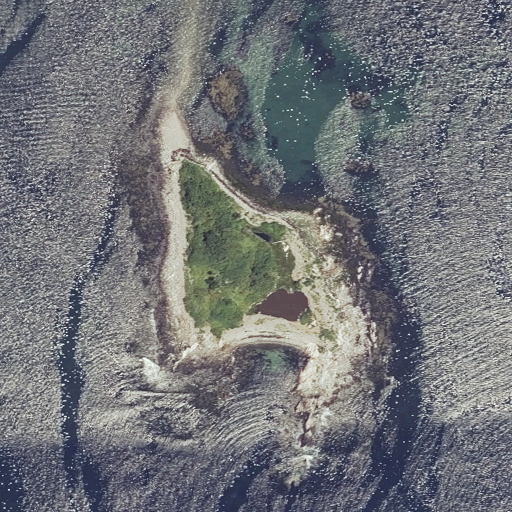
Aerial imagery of island in Maine named Green Island containing open water, herbaceous wetlands, and barren land